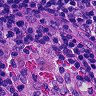
Metastatic tissue present: no